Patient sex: F
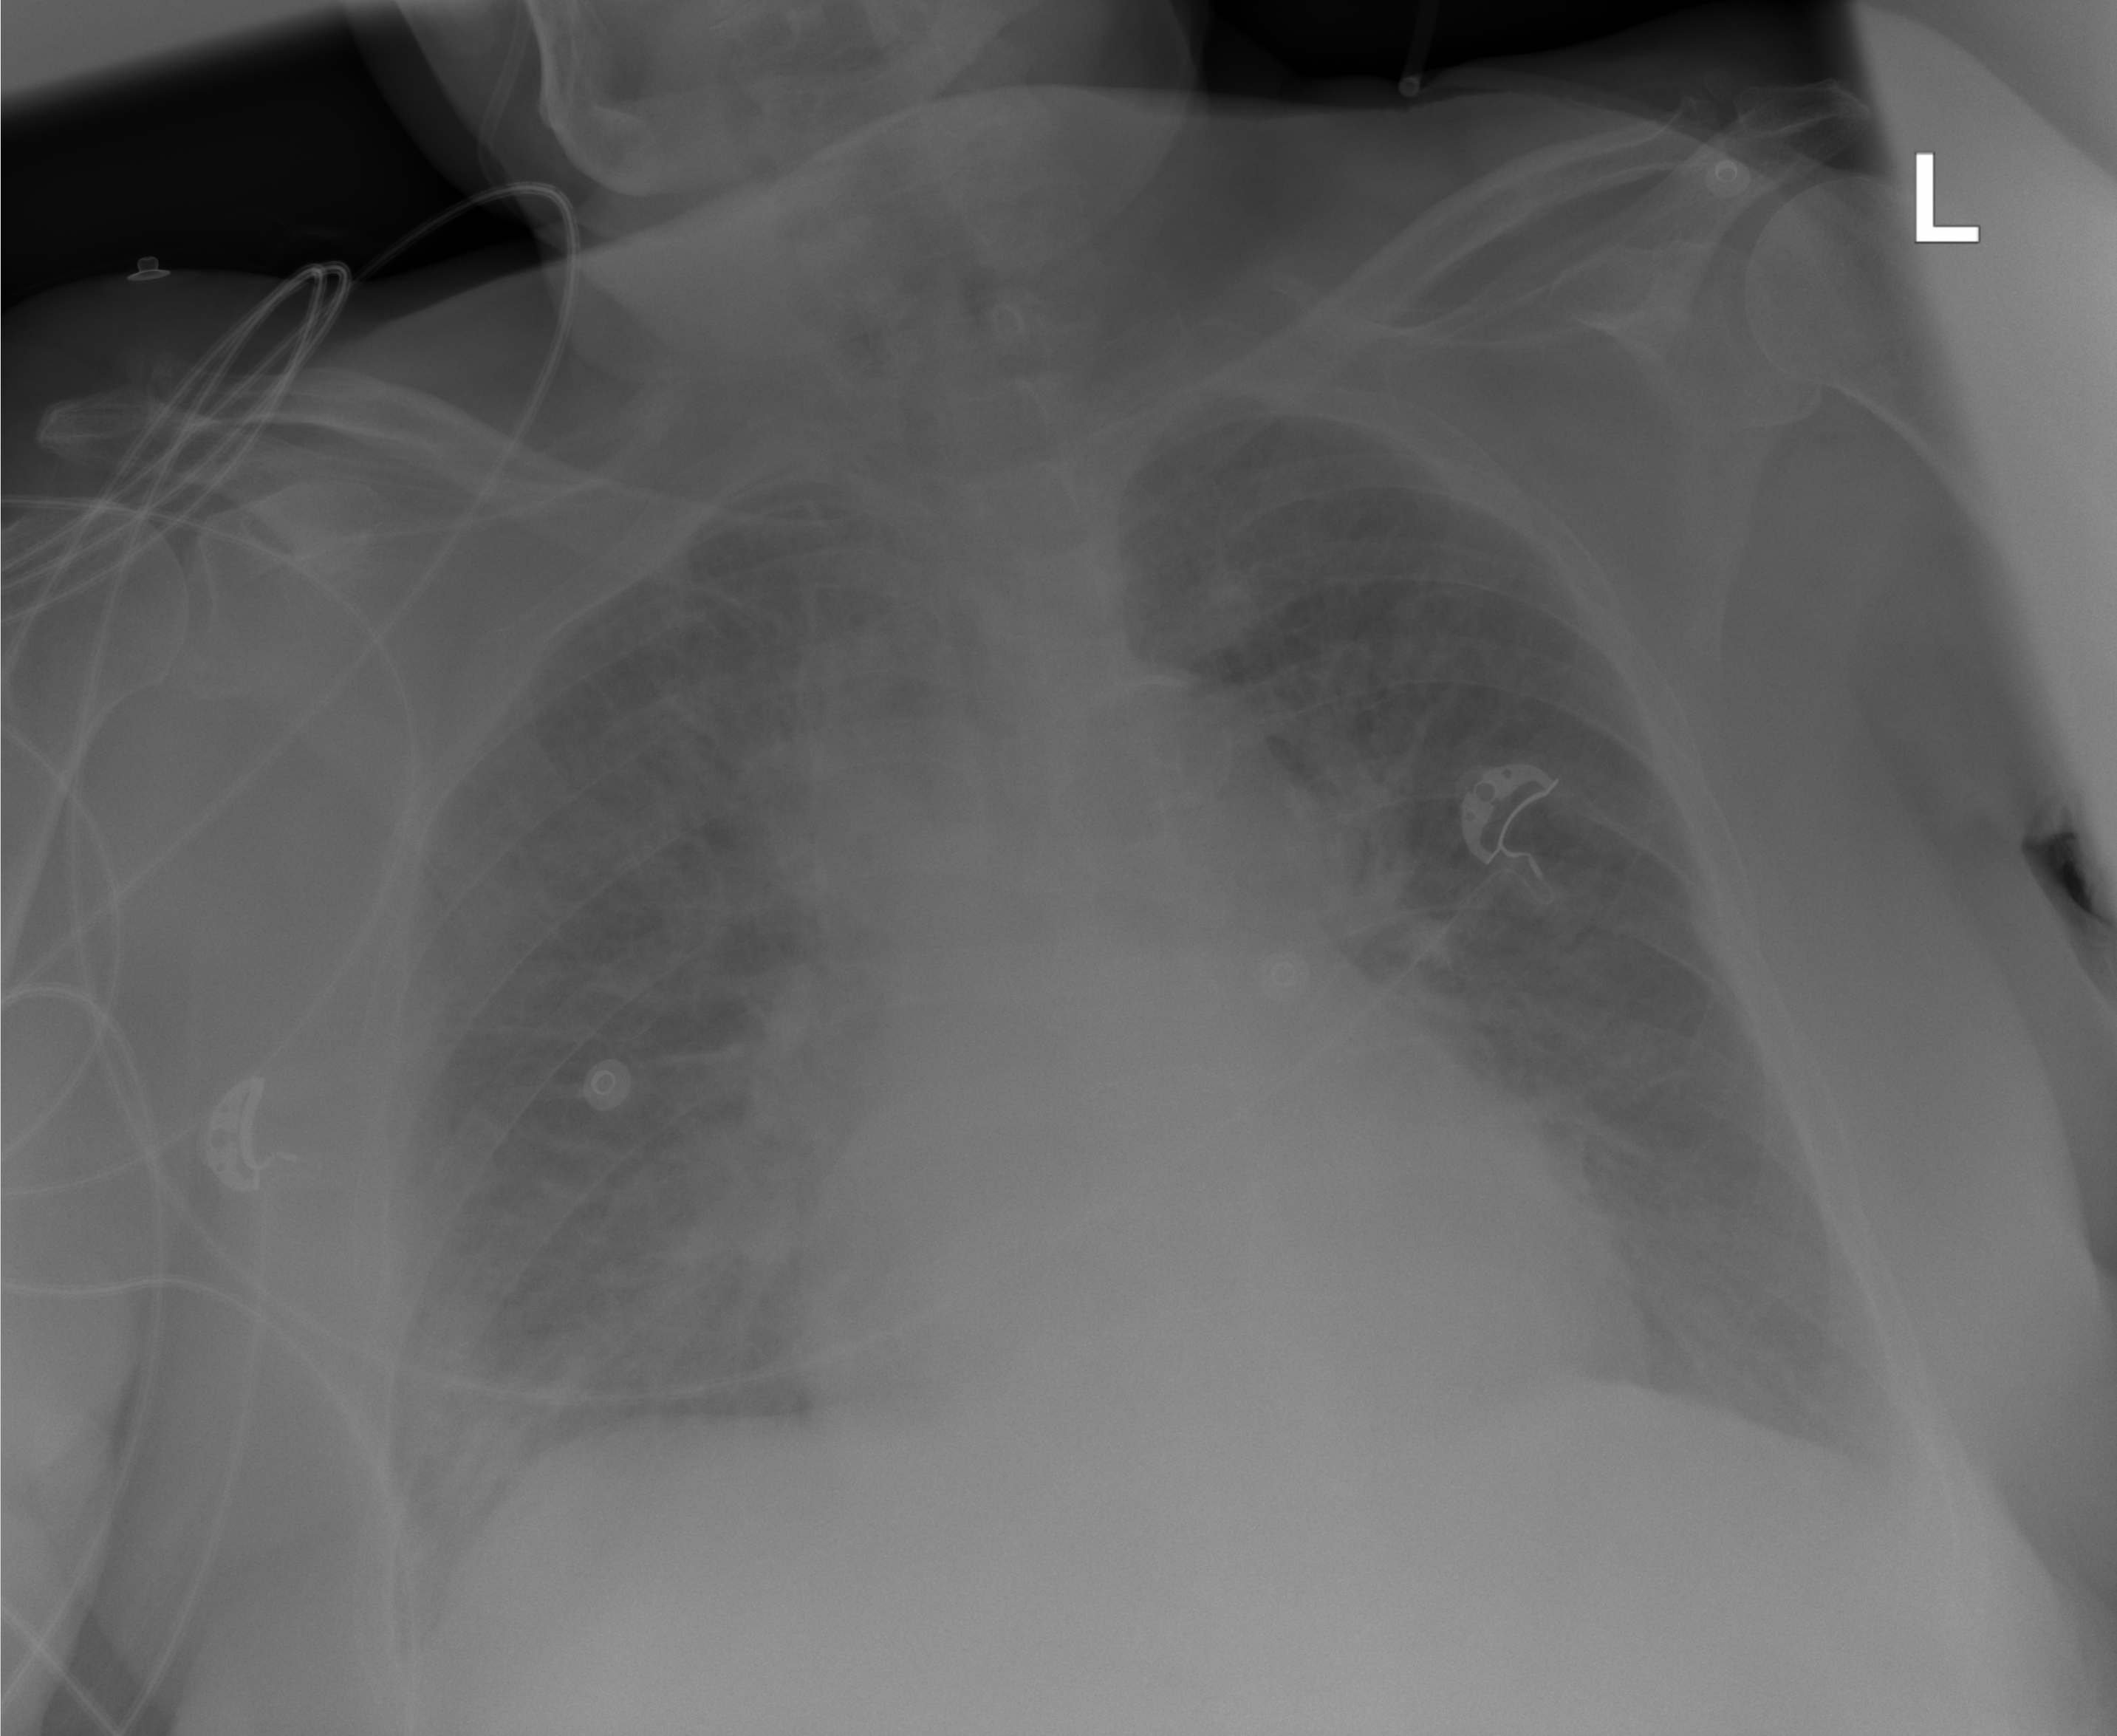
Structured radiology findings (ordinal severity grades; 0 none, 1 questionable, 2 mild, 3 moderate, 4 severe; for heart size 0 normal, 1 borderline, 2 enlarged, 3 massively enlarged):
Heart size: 2
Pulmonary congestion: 3
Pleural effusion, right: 0
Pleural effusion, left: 0
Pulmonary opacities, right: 1
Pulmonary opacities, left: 0
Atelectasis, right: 2
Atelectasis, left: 0